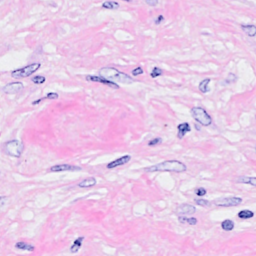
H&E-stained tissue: Breast